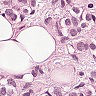
Metastatic tissue present: yes